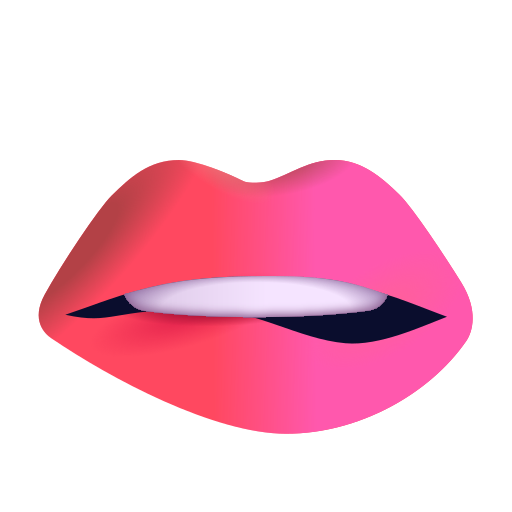
biting lip color